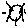
Label: sun